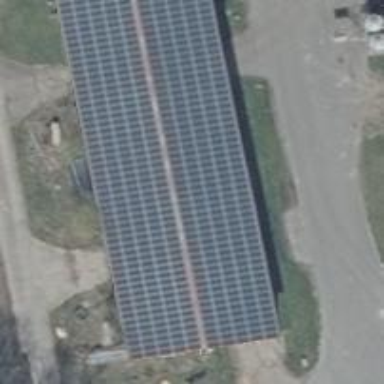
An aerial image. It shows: Solar photovoltaic panel generating electricity through small installation.